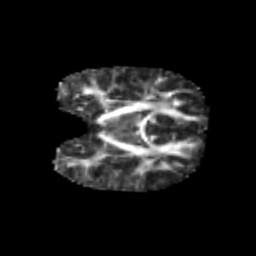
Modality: FA
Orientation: coronal
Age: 6
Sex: male
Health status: healthy